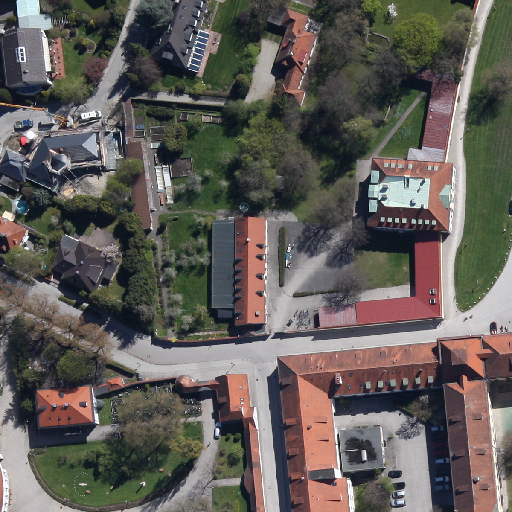
Referring expression: vehicle driving on the road